Question: I am trying to integrate a couple of equations, but the program fails to compile. The error message that appears says: "too many arguments to function pow"
I will show the problematic part of the code and then make two specific questions.
'''
#include <stdio.h>
#include <math.h>
struct Par{
double gamma1, gamma2;
} aa;
void ecuaciones(int n, double v[], double dv[], double t){
dv[0]=v[6] ;
dv[1]=v[7] ;
dv[2]=v[8] ;
dv[3]=v[9] ;
dv[4]=v[10] ;
dv[5]=v[11] ;
dv[6]= aa.gamma1*(v[3]-v[0])*pow( (pow(v[0]-v[3], 2)+pow( v[1]-v[4], 2)+pow( v[2]-v[5], 2)), -1,5) ;
dv[7]= aa.gamma1*(v[4]-v[1])*pow( (pow(v[0]-v[3], 2)+pow( v[1]-v[4], 2)+pow( v[2]-v[5], 2)), -1,5) ;
dv[8]= aa.gamma1*(v[5]-v[2])*pow( (pow(v[0]-v[3], 2)+pow( v[1]-v[4], 2)+pow( v[2]-v[5], 2)), -1,5) ;
dv[9]= -aa.gamma2*(v[3]-v[0])*pow( (pow(v[0]-v[3], 2)+pow( v[1]-v[4], 2)+pow( v[2]-v[5], 2)), -1,5) ;
dv[10]= -aa.gamma2*(v[4]-v[1])*pow( (pow(v[0]-v[3], 2)+pow( v[1]-v[4], 2)+pow( v[2]-v[5], 2)), -1,5) ;
dv[11]= -aa.gamma2*(v[5]-v[2])*pow( (pow(v[0]-v[3], 2)+pow( v[1]-v[4], 2)+pow( v[2]-v[5], 2)), -1,5) ;
'''
So... the problem is in the dv's from 6 to 11. The questions are the following:
Is it ok to use the "pow" function in this case or is it just defined for constant bases?
In case the answer is yes (which im almost sure it is), then the following doubt appears:
How can i compose a pow function with another one?
For the sake of clarity, this is what i want to express using a composition of "pow" functions:
Note that there's at least one way to go around this problem: that is to write the squared terms from the base in the form A*A= A squared instead of using pow. Given the fact that the base could be raised to a non-integer power, my opinion is that the general case solution is still very important.
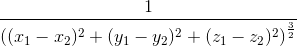
Answer: It is ok to use the 'pow' function in this case.
You are receiving an error because your outer 'pow' functions have three arguments each, when 'pow' only accepts two arguments.
'''
pow( (pow(v[0]-v[3], 2)+pow( v[1]-v[4], 2)+pow( v[2]-v[5], 2)), -1,5)
'''
simplifies to
'''
pow(some_number, -1, 5)
'''
So this needs to be fixed so that 'pow' has a base and an exponent only.